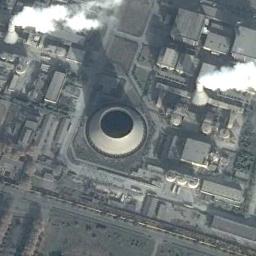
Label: thermal_power_station